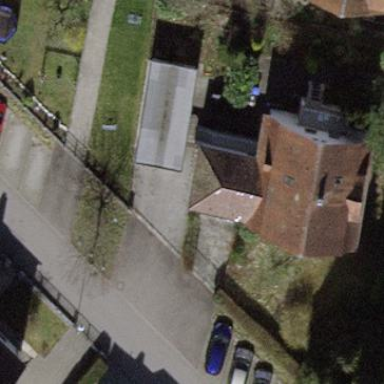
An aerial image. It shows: House with gambrel roof shape.